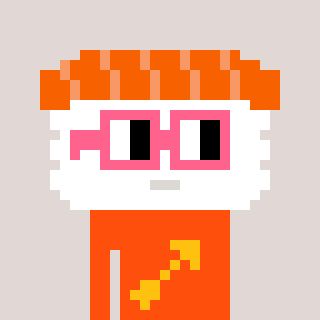
a pixel art character with square pink glasses, a nigiri-shaped head and a orange-colored body on a warm background